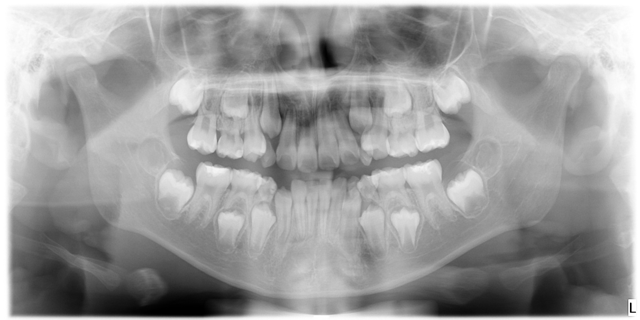
child